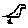
Label: bird